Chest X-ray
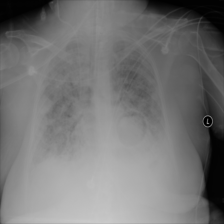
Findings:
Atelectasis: positive
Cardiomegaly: negative
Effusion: positive
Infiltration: negative
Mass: negative
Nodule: negative
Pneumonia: negative
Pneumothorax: negative
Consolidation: positive
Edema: negative
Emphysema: negative
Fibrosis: negative
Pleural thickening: negative
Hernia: negative